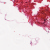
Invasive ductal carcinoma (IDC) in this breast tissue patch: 0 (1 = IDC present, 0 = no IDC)